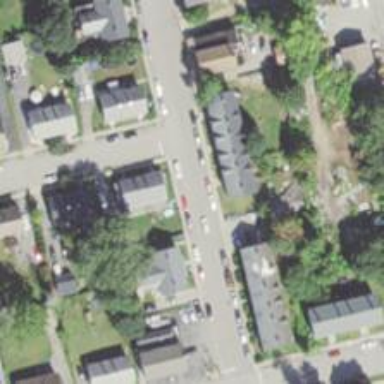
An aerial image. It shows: Residential driveway.